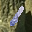
Label: 1